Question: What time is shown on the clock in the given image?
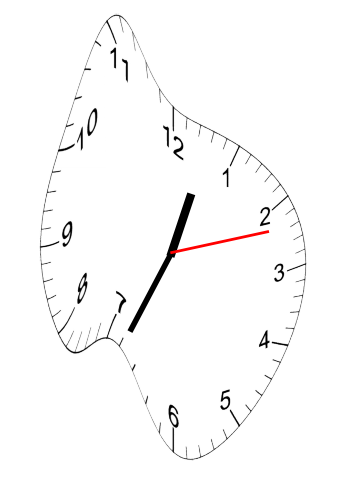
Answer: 12:34:12